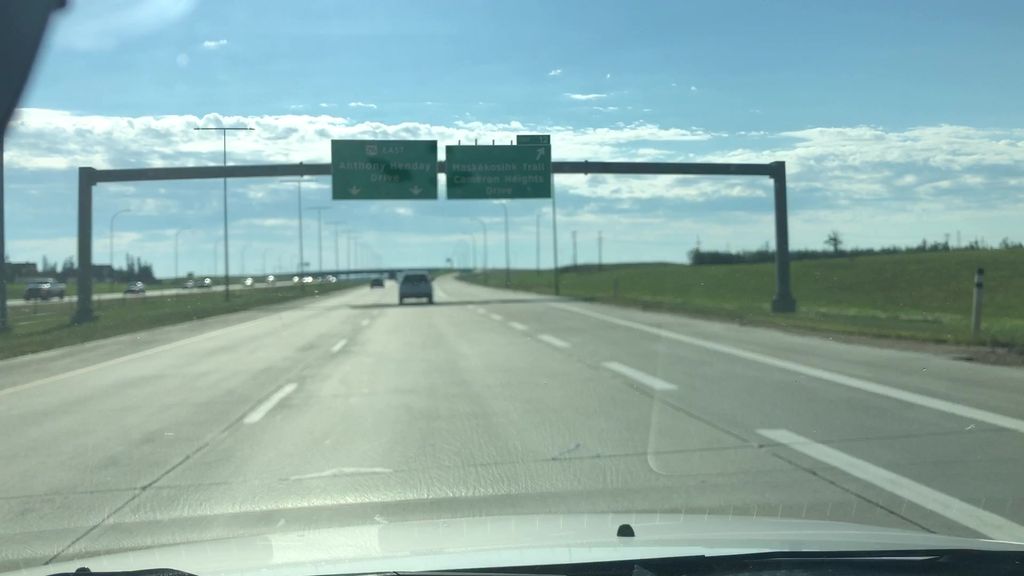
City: edmonton